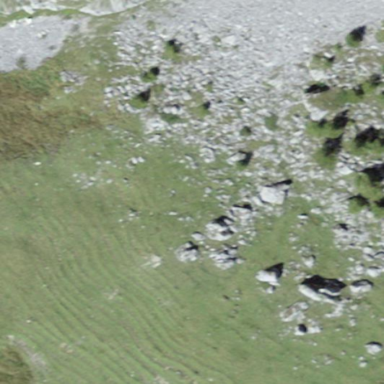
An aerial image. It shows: Natural scree.